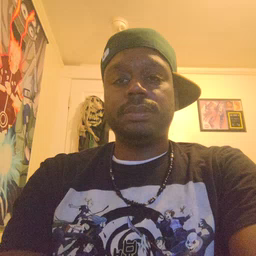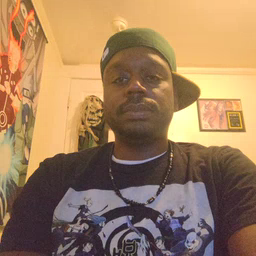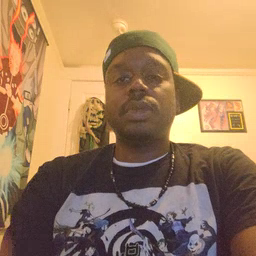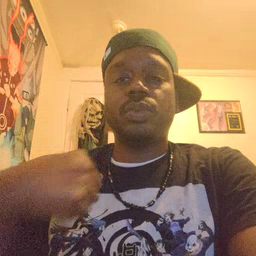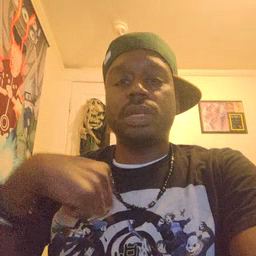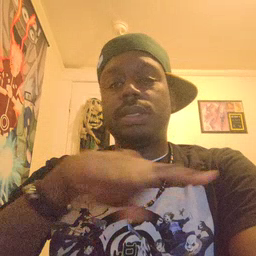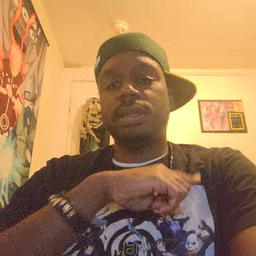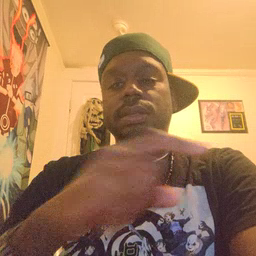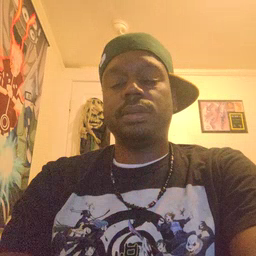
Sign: weus